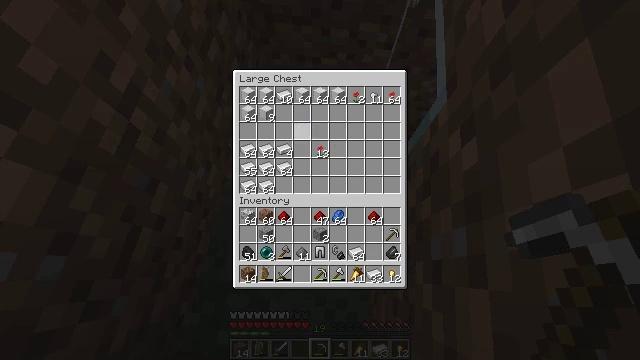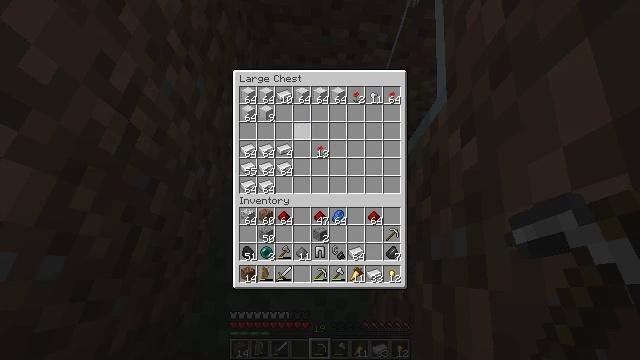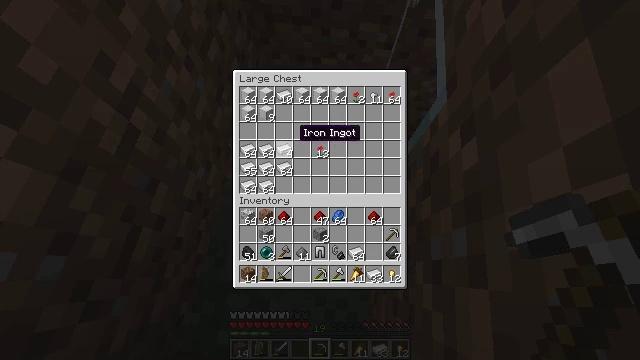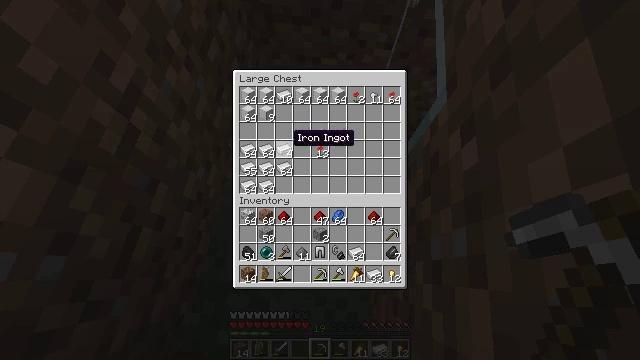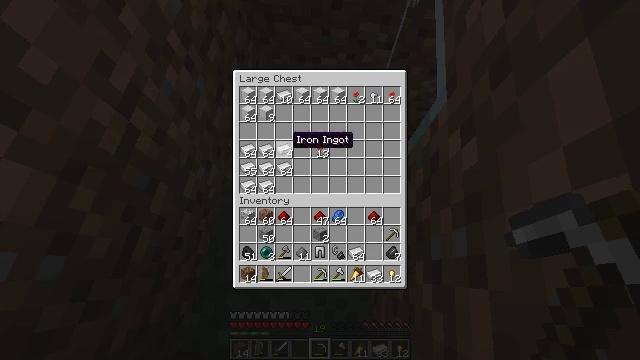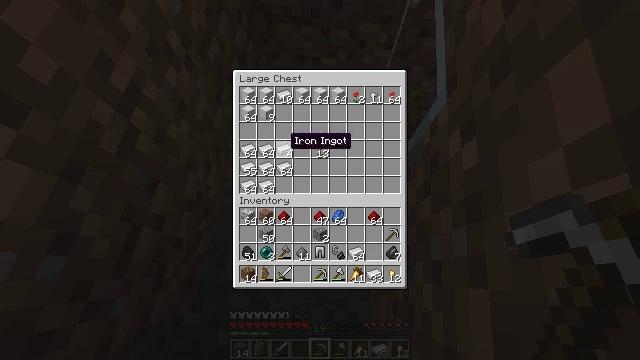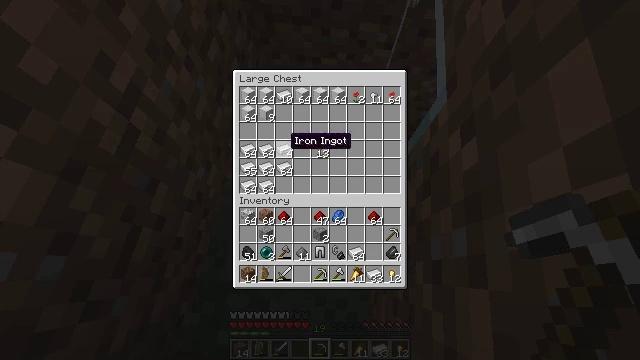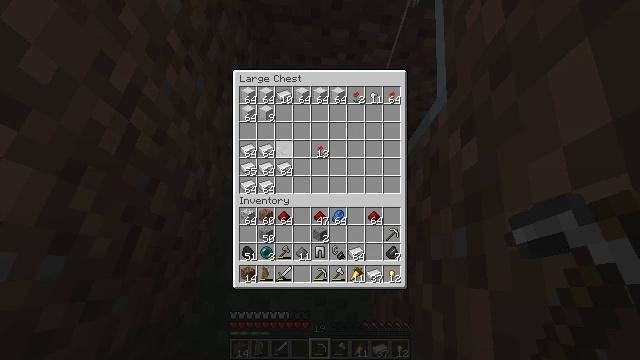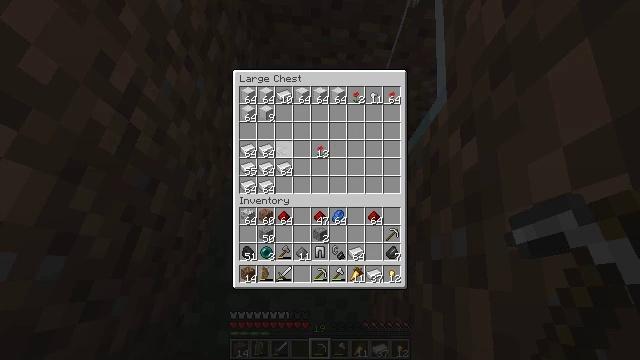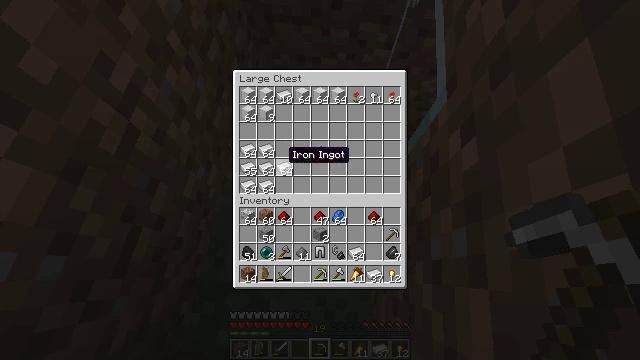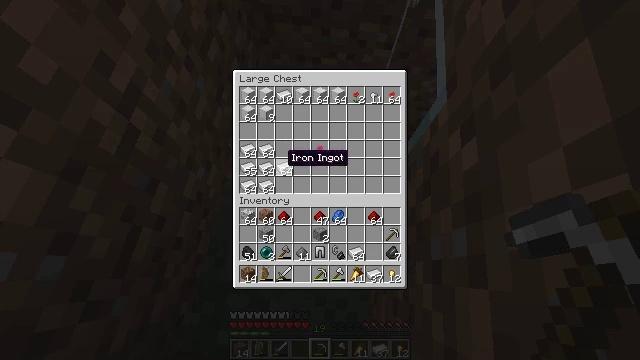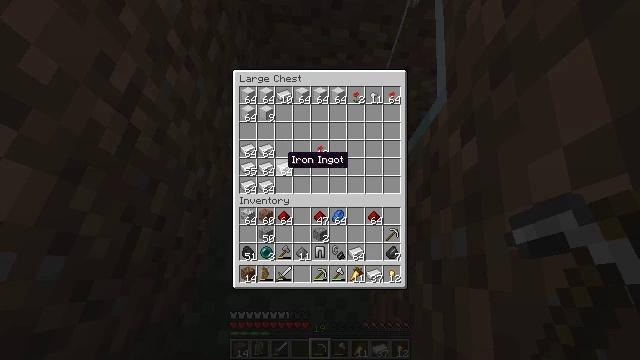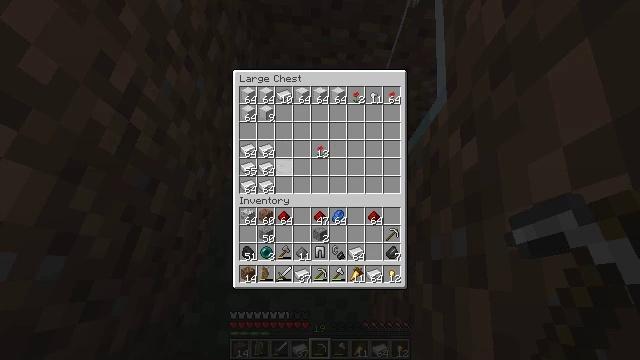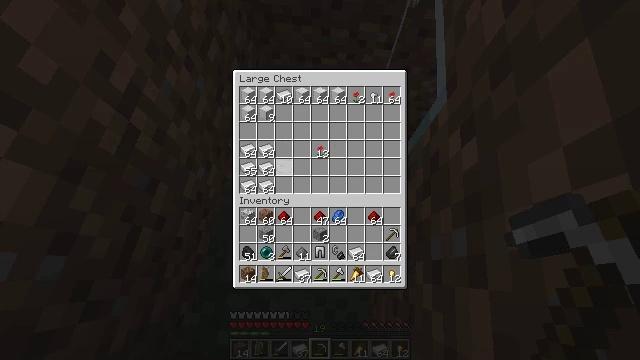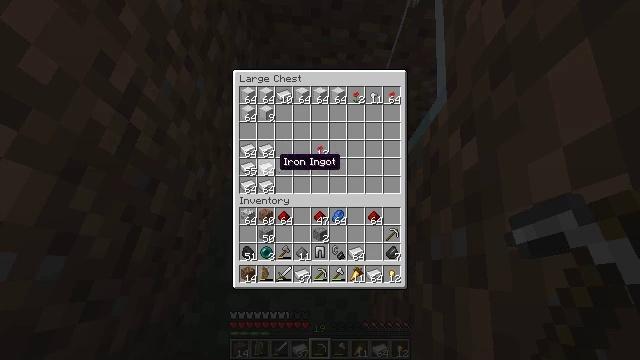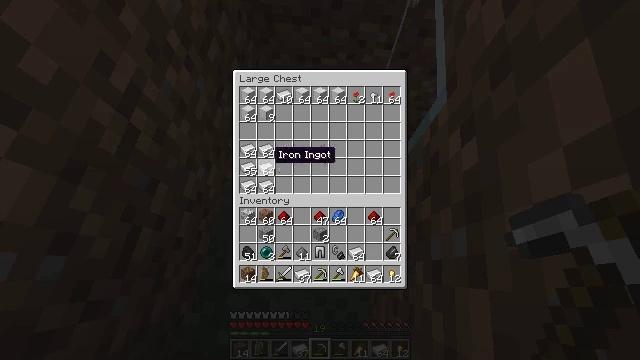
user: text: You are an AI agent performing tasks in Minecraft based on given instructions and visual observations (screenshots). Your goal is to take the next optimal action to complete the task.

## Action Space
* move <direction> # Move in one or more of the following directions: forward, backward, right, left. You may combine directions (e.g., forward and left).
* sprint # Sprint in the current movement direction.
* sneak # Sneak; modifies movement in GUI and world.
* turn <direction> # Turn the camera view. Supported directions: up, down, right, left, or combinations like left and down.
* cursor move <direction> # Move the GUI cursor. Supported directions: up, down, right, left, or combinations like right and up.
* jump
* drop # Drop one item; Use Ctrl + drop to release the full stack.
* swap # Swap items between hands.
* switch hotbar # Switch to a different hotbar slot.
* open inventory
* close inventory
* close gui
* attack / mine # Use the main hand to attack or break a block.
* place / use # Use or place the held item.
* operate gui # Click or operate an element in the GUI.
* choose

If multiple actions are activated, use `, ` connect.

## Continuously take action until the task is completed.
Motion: motion action
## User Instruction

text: Create an iron block in the crafting table.
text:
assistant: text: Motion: sneak, attack / mine
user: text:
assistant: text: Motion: sneak, attack / mine
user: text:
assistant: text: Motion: sneak
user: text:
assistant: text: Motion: sneak
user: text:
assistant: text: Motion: sneak
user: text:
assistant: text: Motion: sneak
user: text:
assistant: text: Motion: sneak, attack / mine
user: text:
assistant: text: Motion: sneak, attack / mine
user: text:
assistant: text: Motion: sneak, turn down
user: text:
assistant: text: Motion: sneak
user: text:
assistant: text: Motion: sneak
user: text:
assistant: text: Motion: sneak, attack / mine
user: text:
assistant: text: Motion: sneak, attack / mine
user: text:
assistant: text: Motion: sneak, attack / mine
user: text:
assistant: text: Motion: sneak, turn up
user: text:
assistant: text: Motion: sneak, turn up
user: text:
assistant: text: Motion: sneak
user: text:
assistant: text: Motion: sneak
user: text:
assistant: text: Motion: sneak, attack / mine
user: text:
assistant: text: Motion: sneak, attack / mine
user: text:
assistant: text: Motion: sneak, turn down, attack / mine
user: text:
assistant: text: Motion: sneak
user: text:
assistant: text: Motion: sneak, attack / mine
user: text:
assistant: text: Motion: sneak, attack / mine
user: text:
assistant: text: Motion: sneak, attack / mine
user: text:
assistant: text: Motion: sneak, attack / mine
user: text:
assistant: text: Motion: sneak
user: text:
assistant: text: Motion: sneak, attack / mine
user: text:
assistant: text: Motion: sneak, attack / mine
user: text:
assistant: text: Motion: sneak, attack / mine